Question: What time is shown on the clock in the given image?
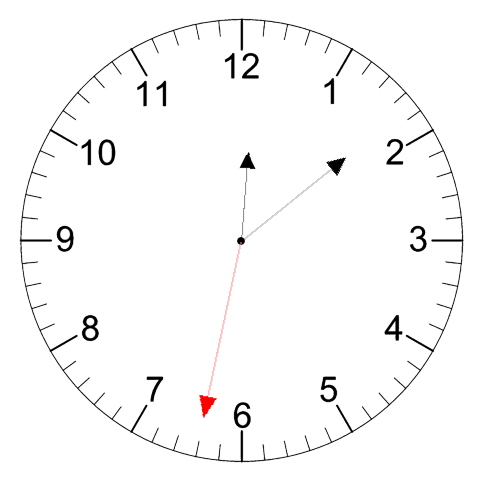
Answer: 12:08:32